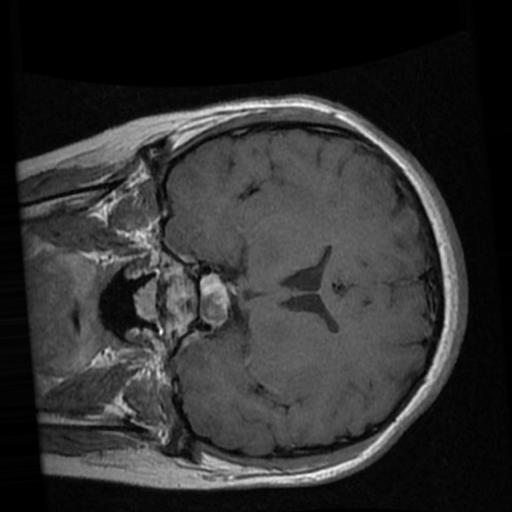
Label: brain_tumor